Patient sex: F
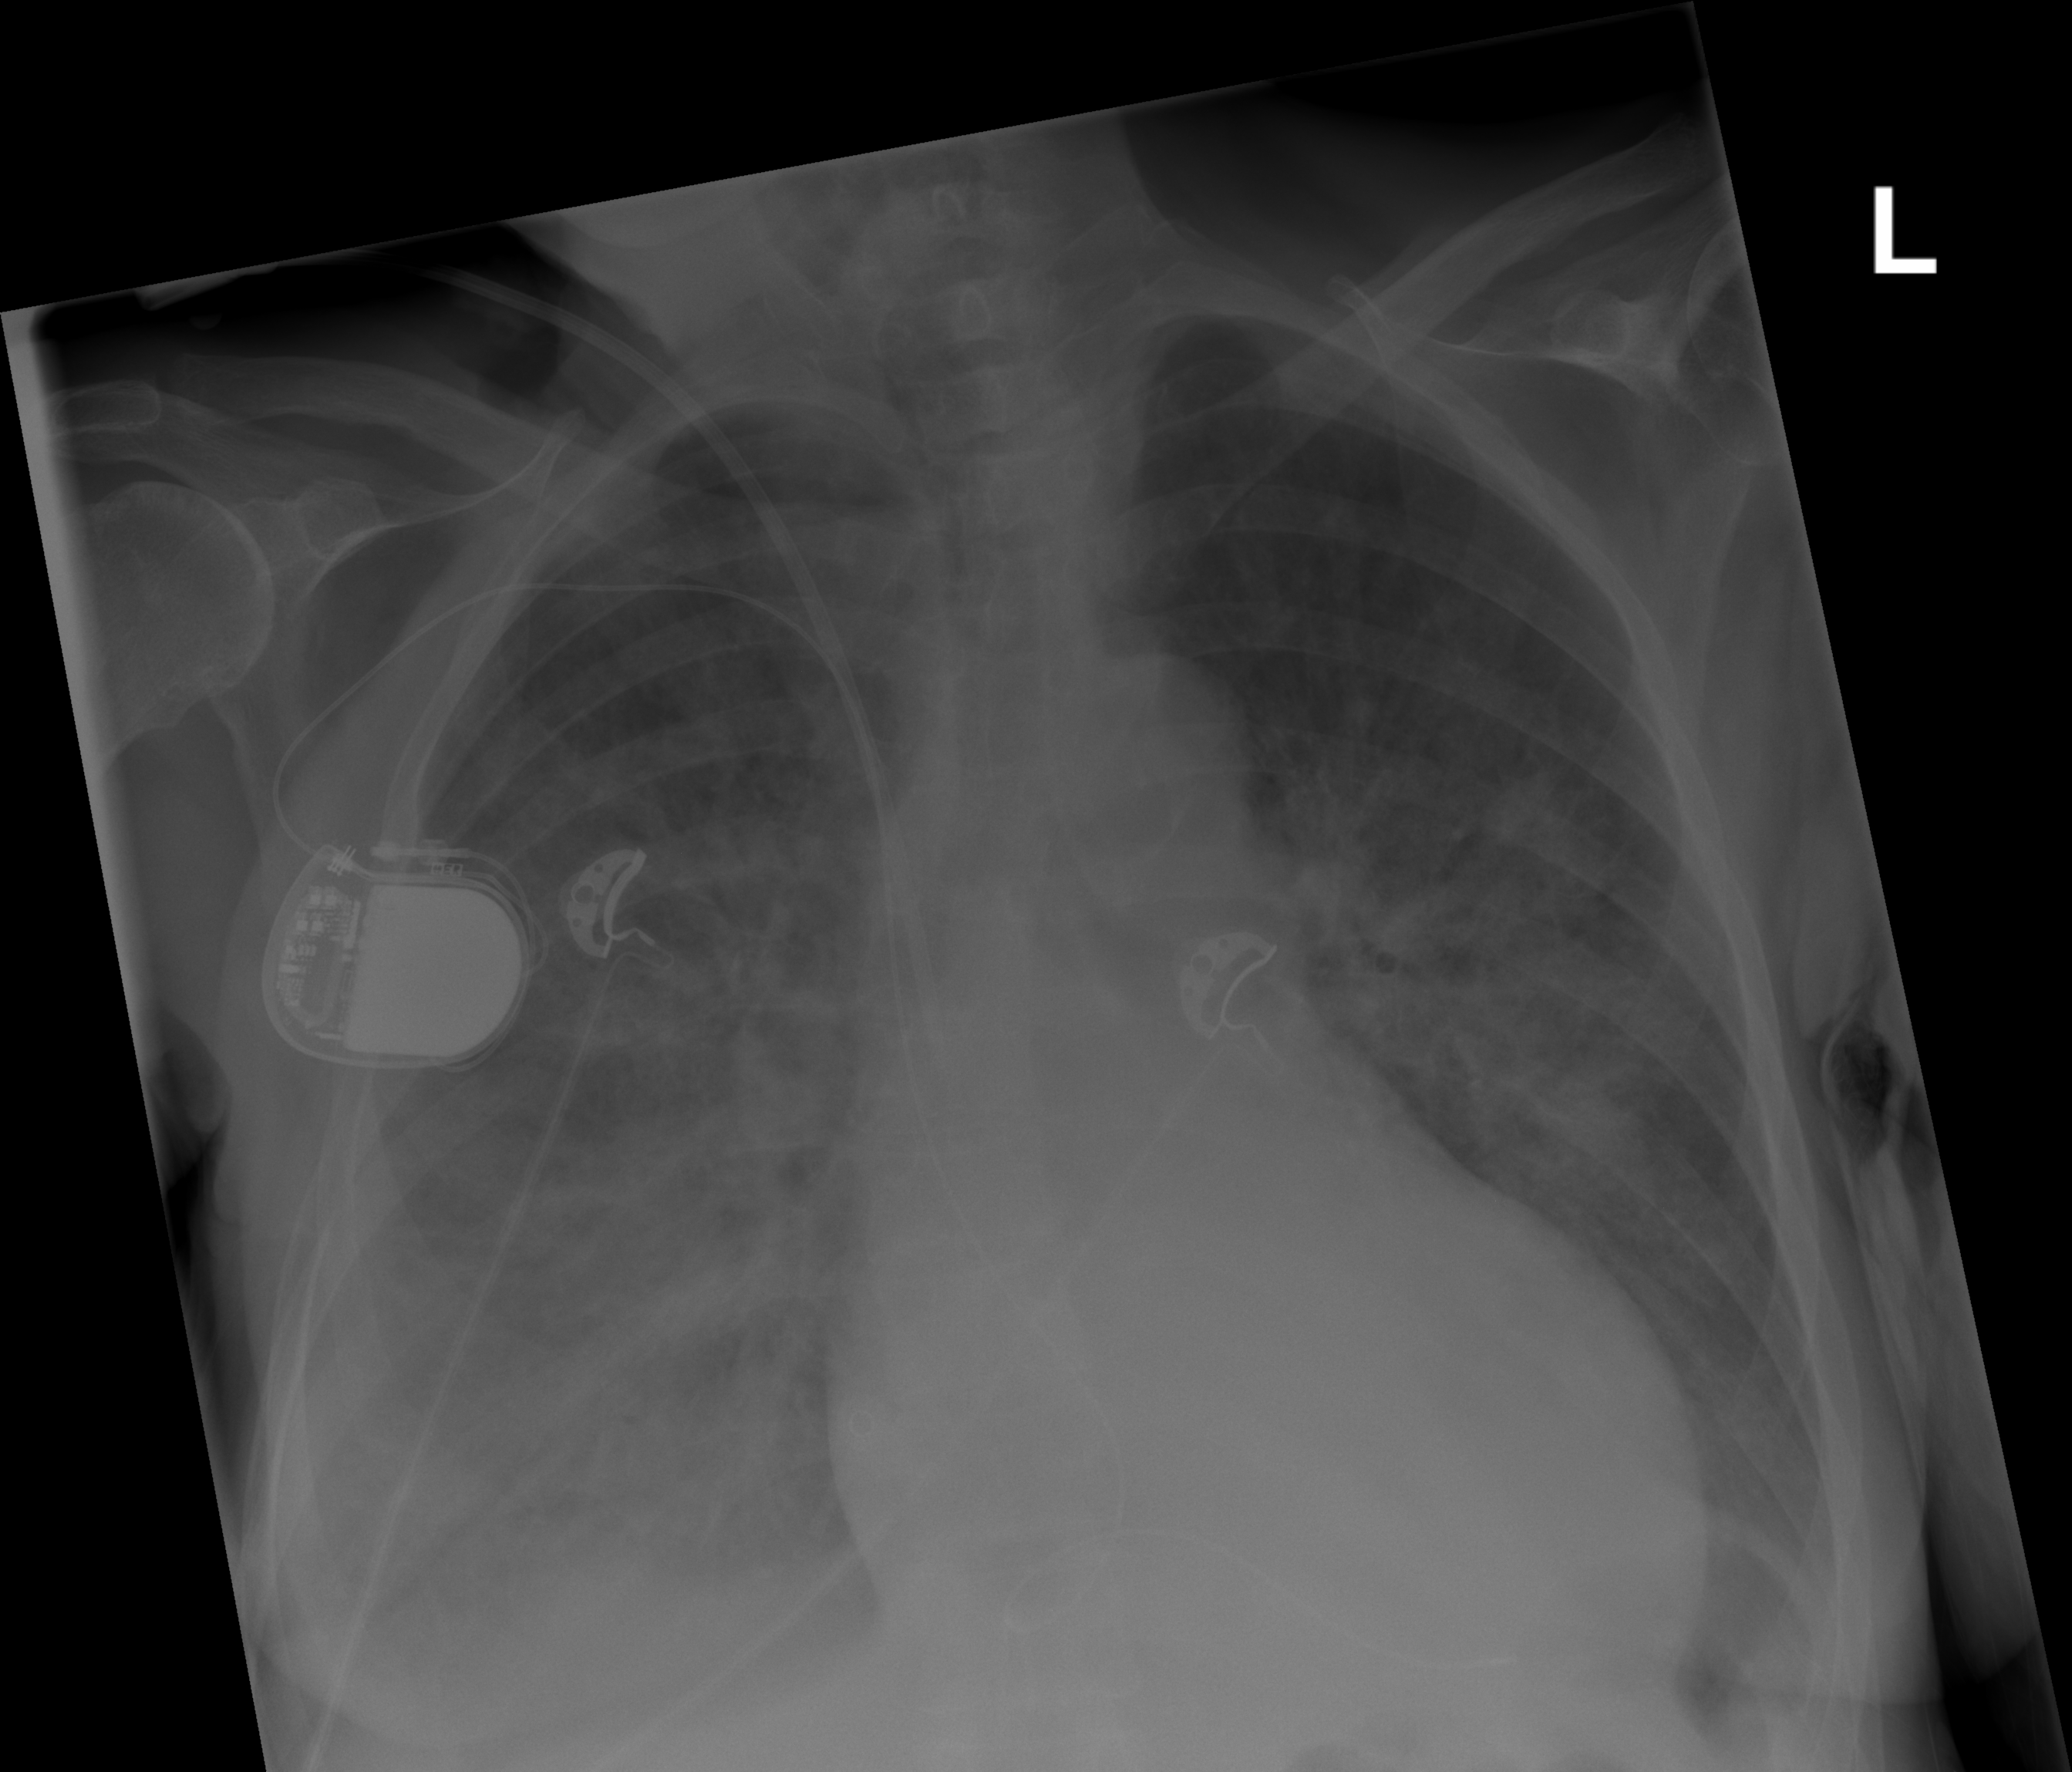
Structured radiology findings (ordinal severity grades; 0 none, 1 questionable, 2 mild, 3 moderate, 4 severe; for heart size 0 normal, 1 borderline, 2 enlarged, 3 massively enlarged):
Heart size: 2
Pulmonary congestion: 2
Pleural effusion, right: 2
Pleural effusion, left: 2
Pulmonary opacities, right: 2
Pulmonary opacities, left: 2
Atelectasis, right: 0
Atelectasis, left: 0